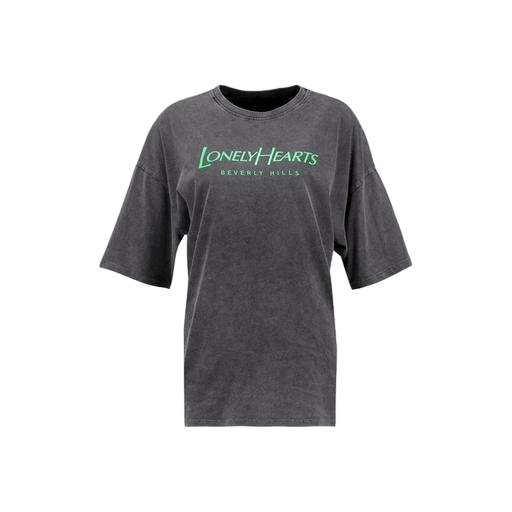
women's tee, women's black heart logo t-shirt, green logo t-shirt, white background